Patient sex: M
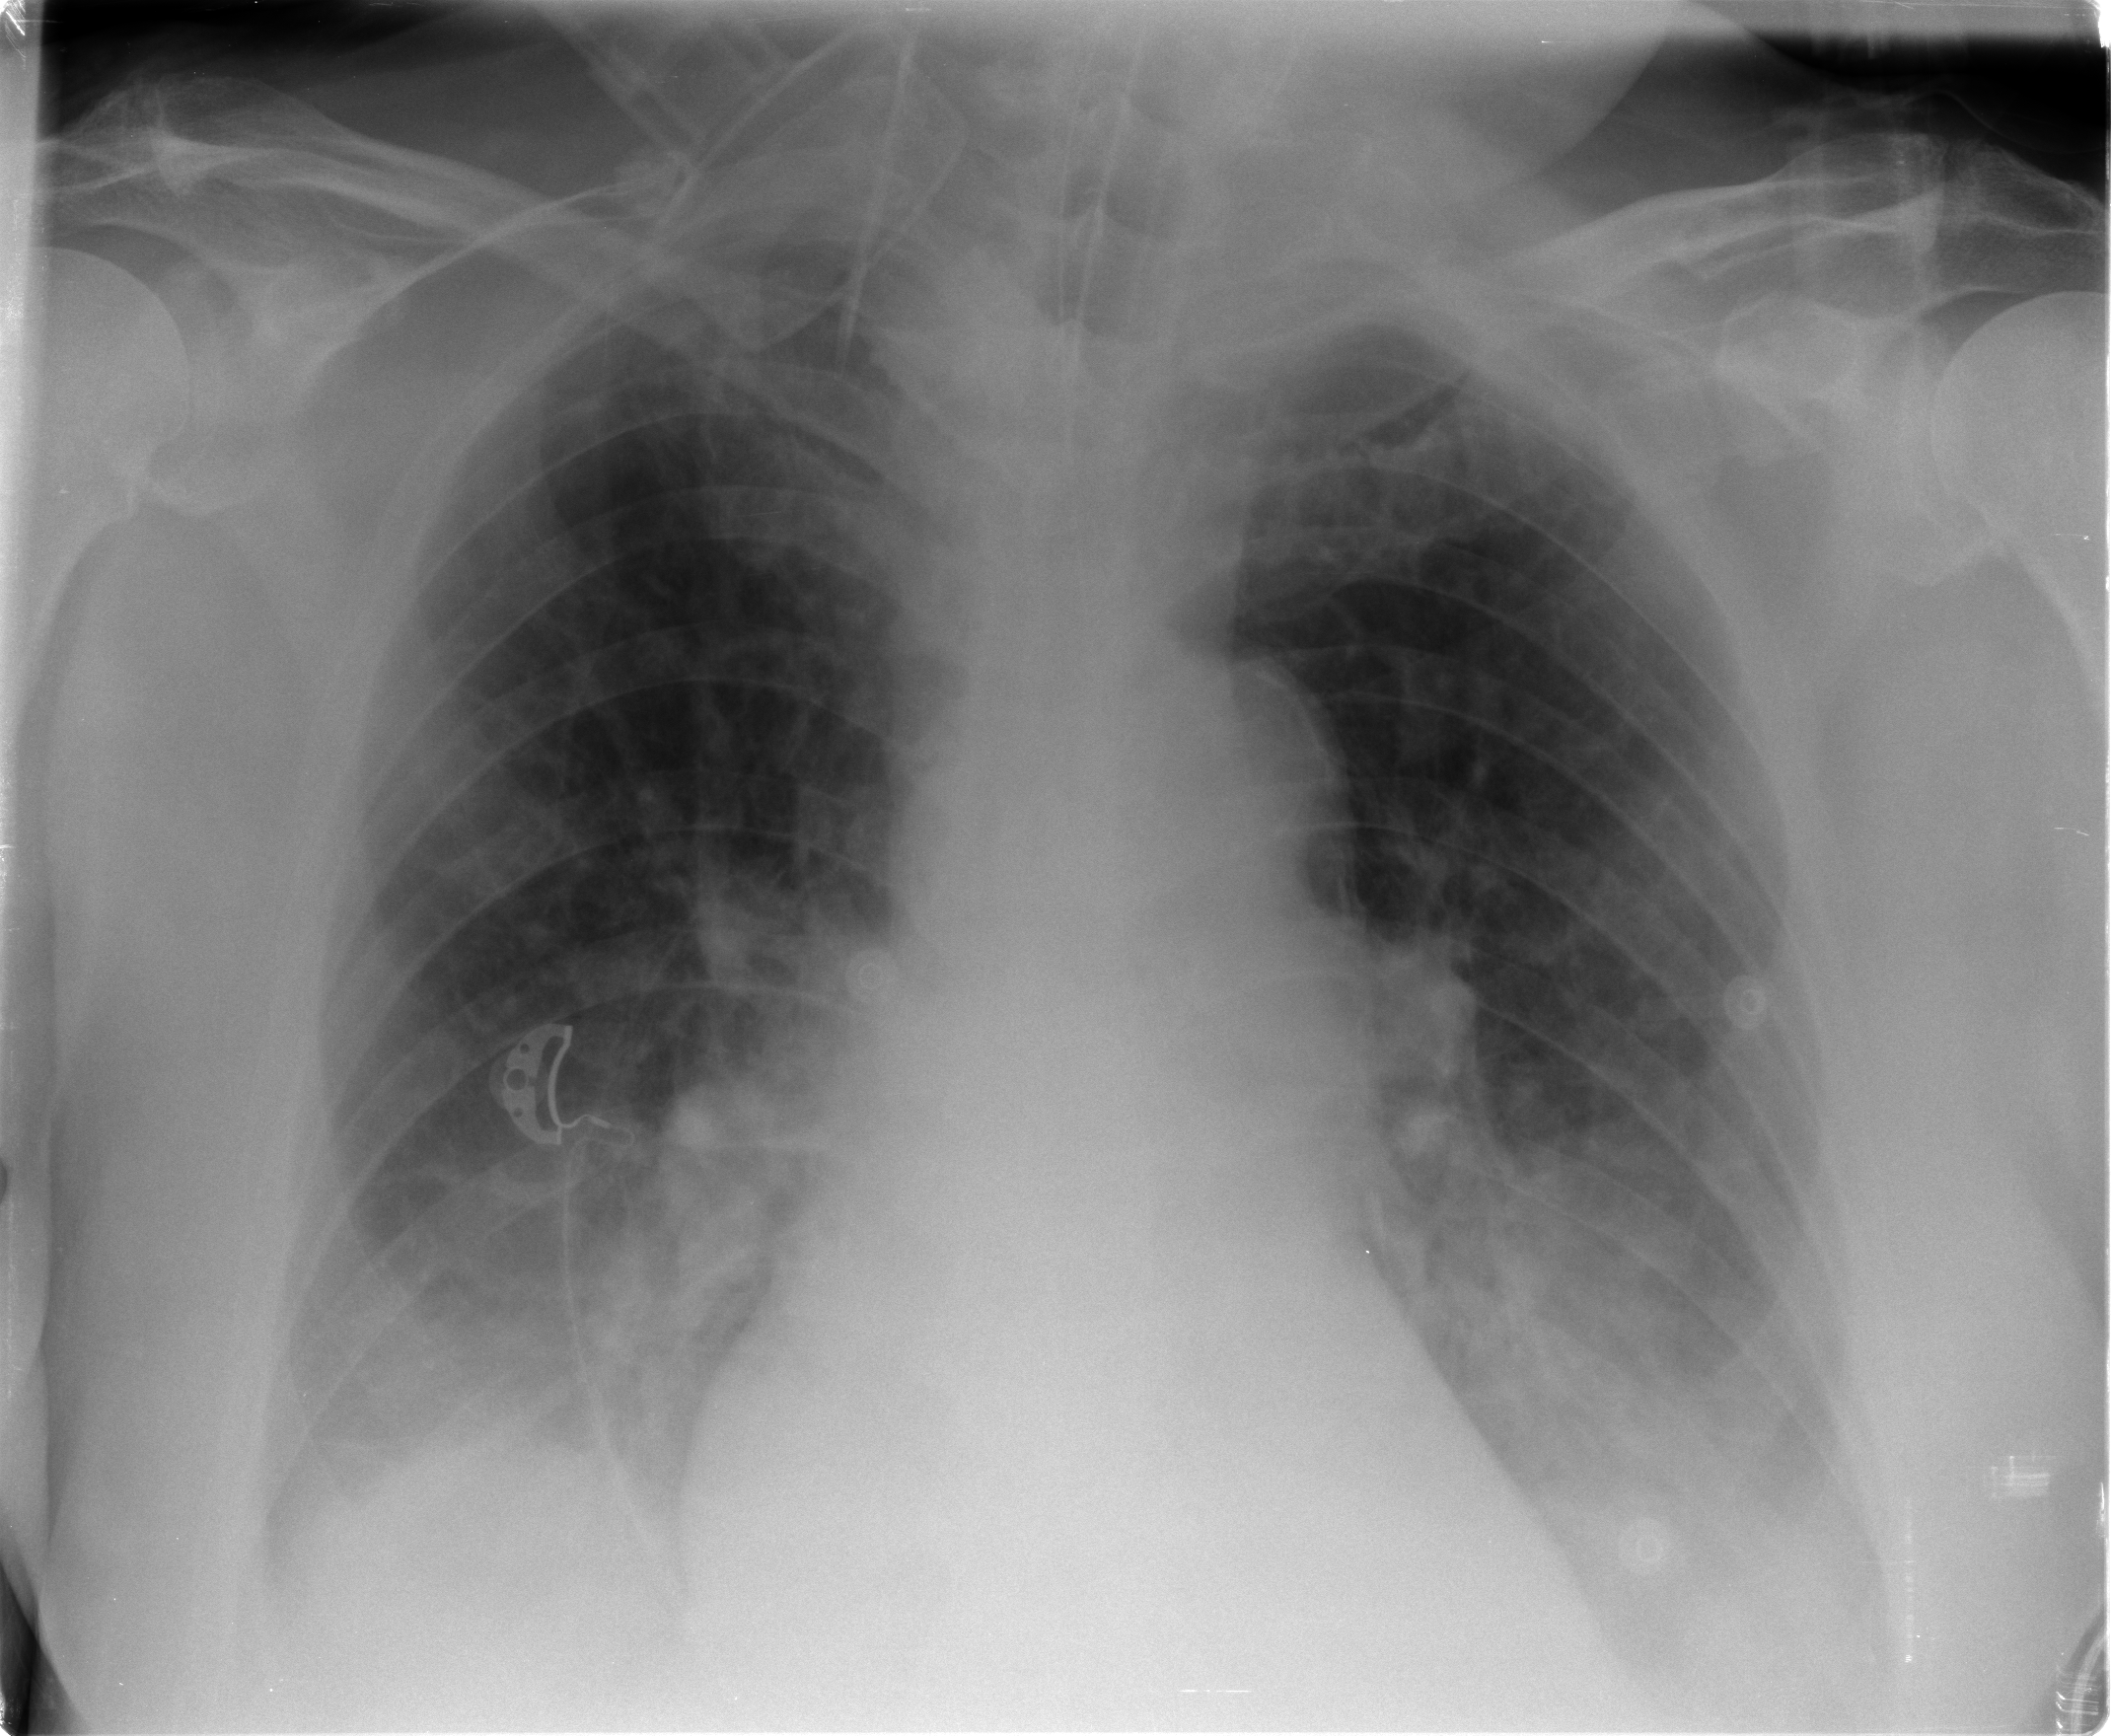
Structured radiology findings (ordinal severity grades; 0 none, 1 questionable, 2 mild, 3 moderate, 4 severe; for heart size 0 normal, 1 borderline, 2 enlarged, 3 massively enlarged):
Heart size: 1
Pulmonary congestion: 2
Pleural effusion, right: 2
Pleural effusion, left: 3
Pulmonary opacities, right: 0
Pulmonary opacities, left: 1
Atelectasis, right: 2
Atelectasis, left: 2